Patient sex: M
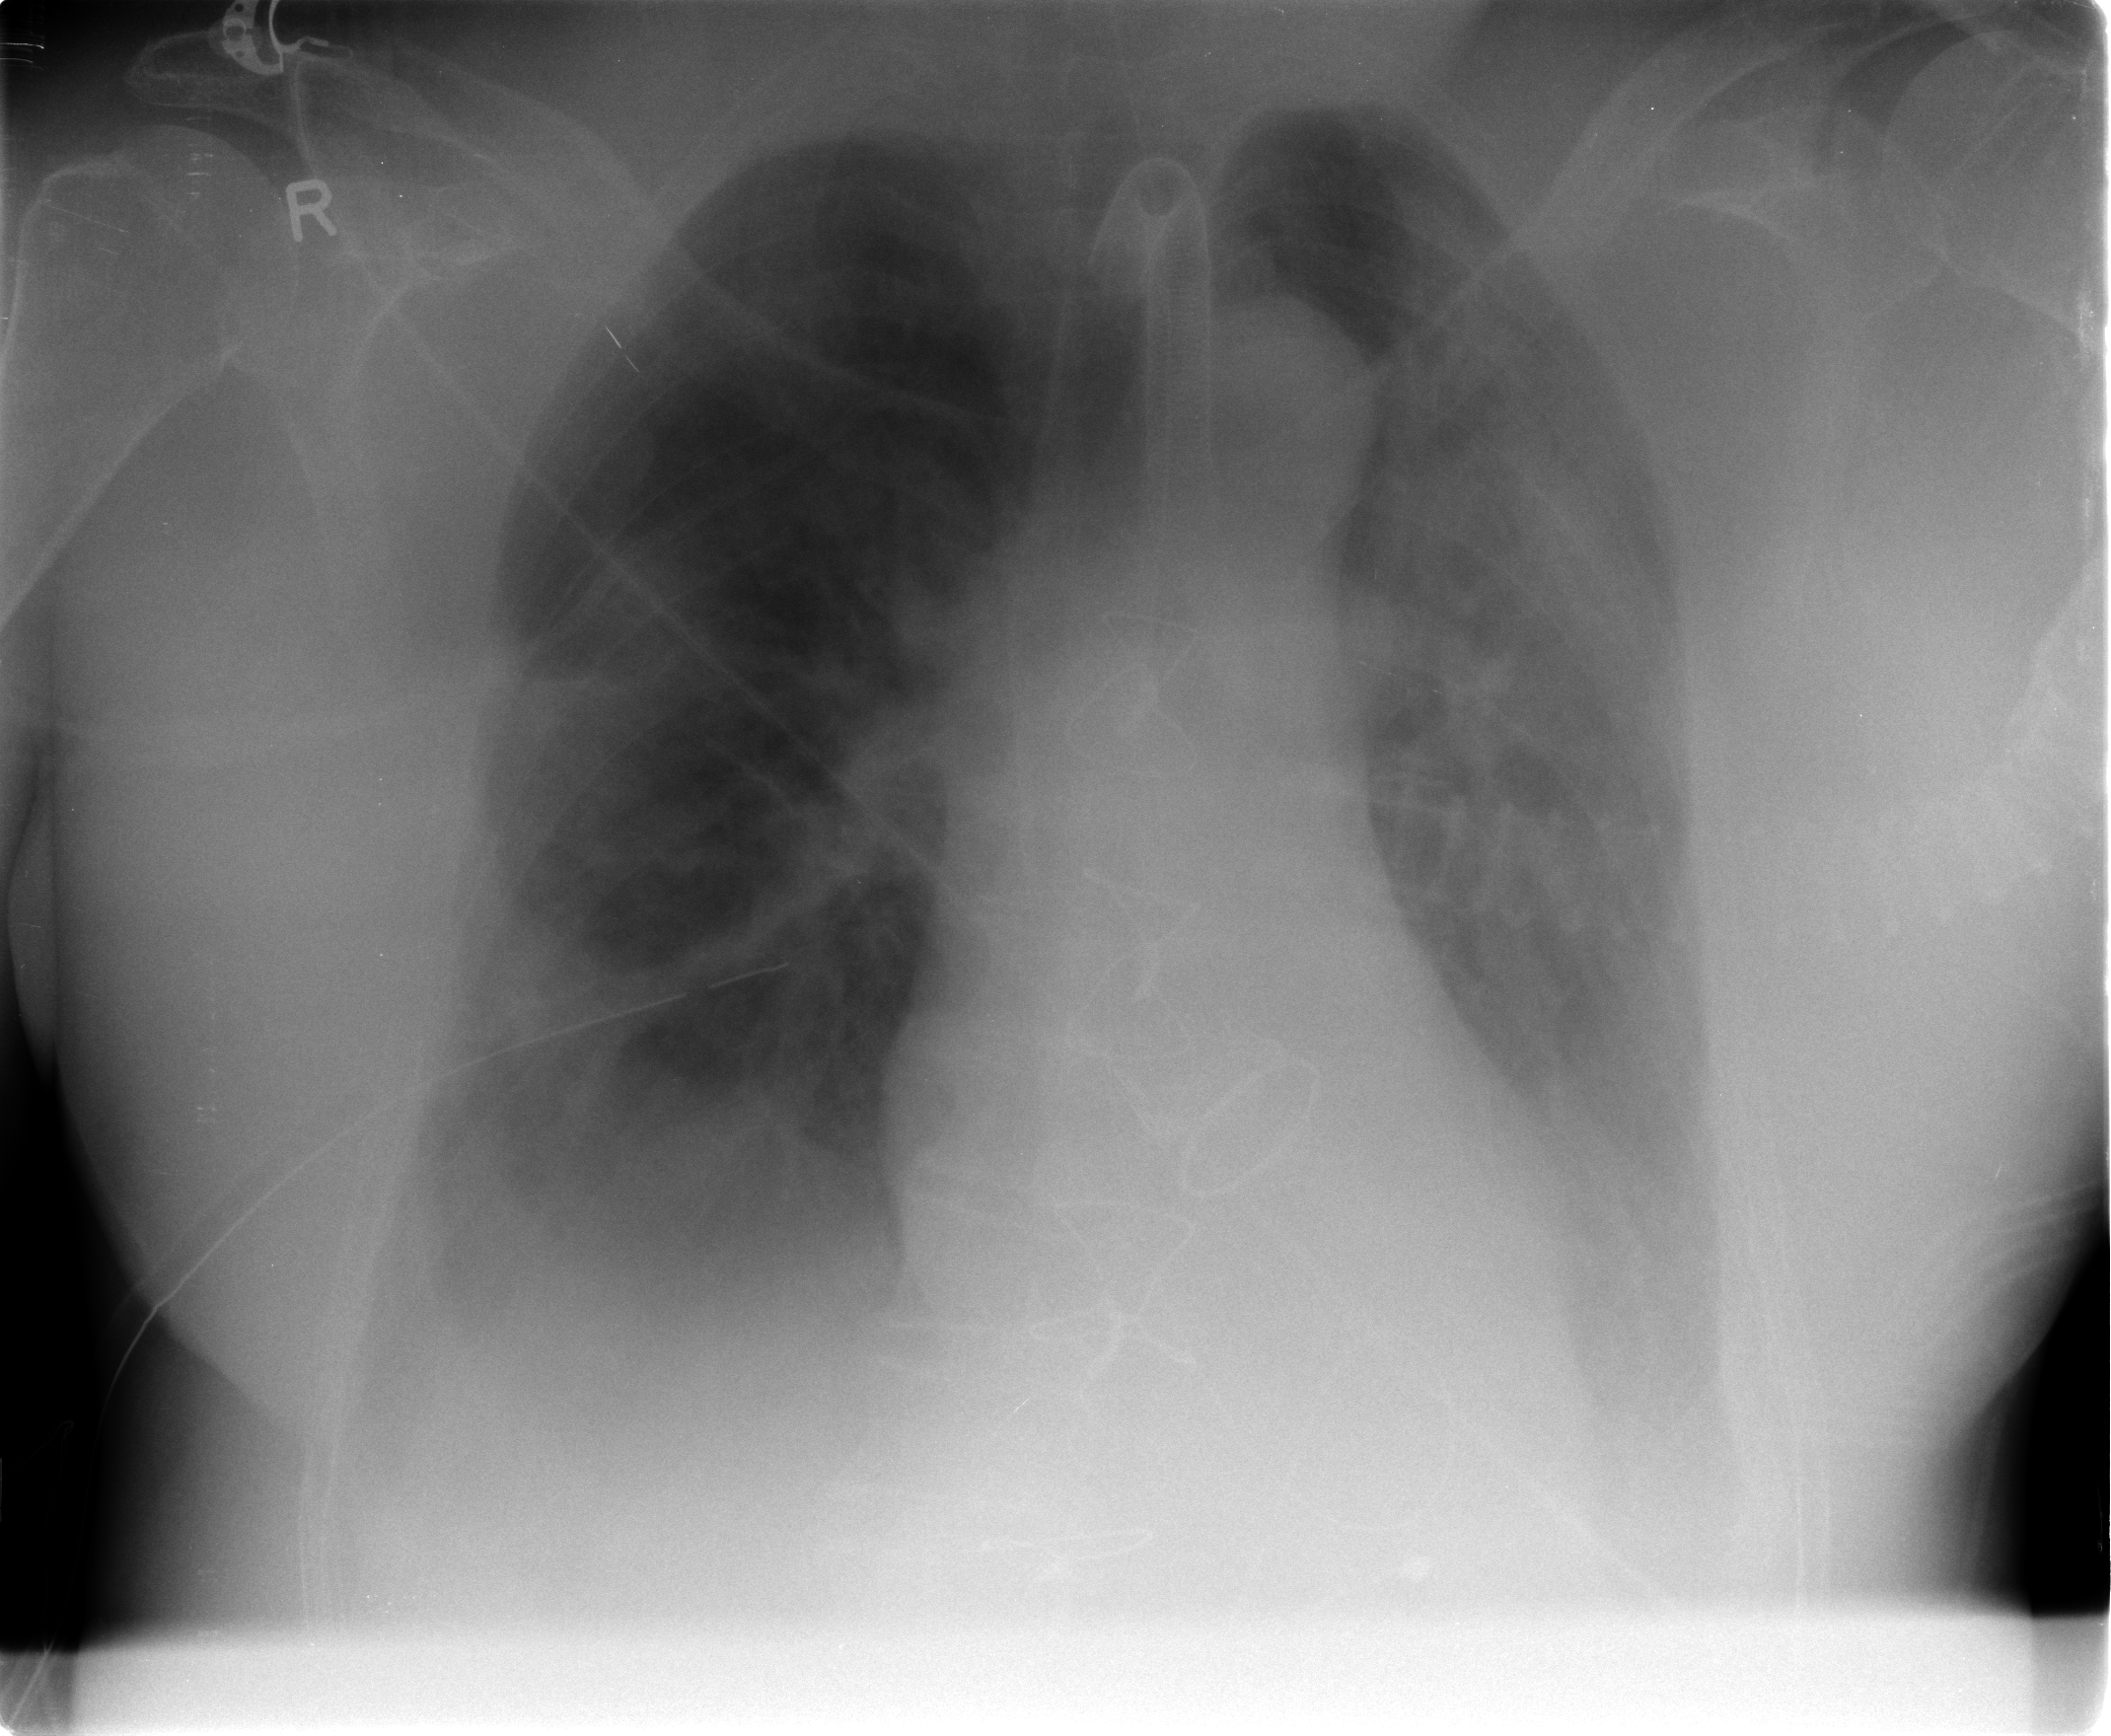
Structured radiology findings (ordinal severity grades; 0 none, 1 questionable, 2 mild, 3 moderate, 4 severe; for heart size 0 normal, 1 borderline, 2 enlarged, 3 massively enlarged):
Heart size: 0
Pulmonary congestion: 3
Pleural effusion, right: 3
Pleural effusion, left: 3
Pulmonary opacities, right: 2
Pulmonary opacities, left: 2
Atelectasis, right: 3
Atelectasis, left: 3